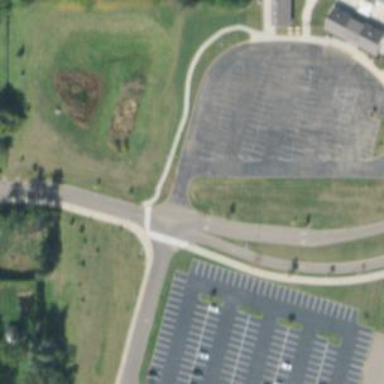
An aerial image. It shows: Parking area.